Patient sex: M
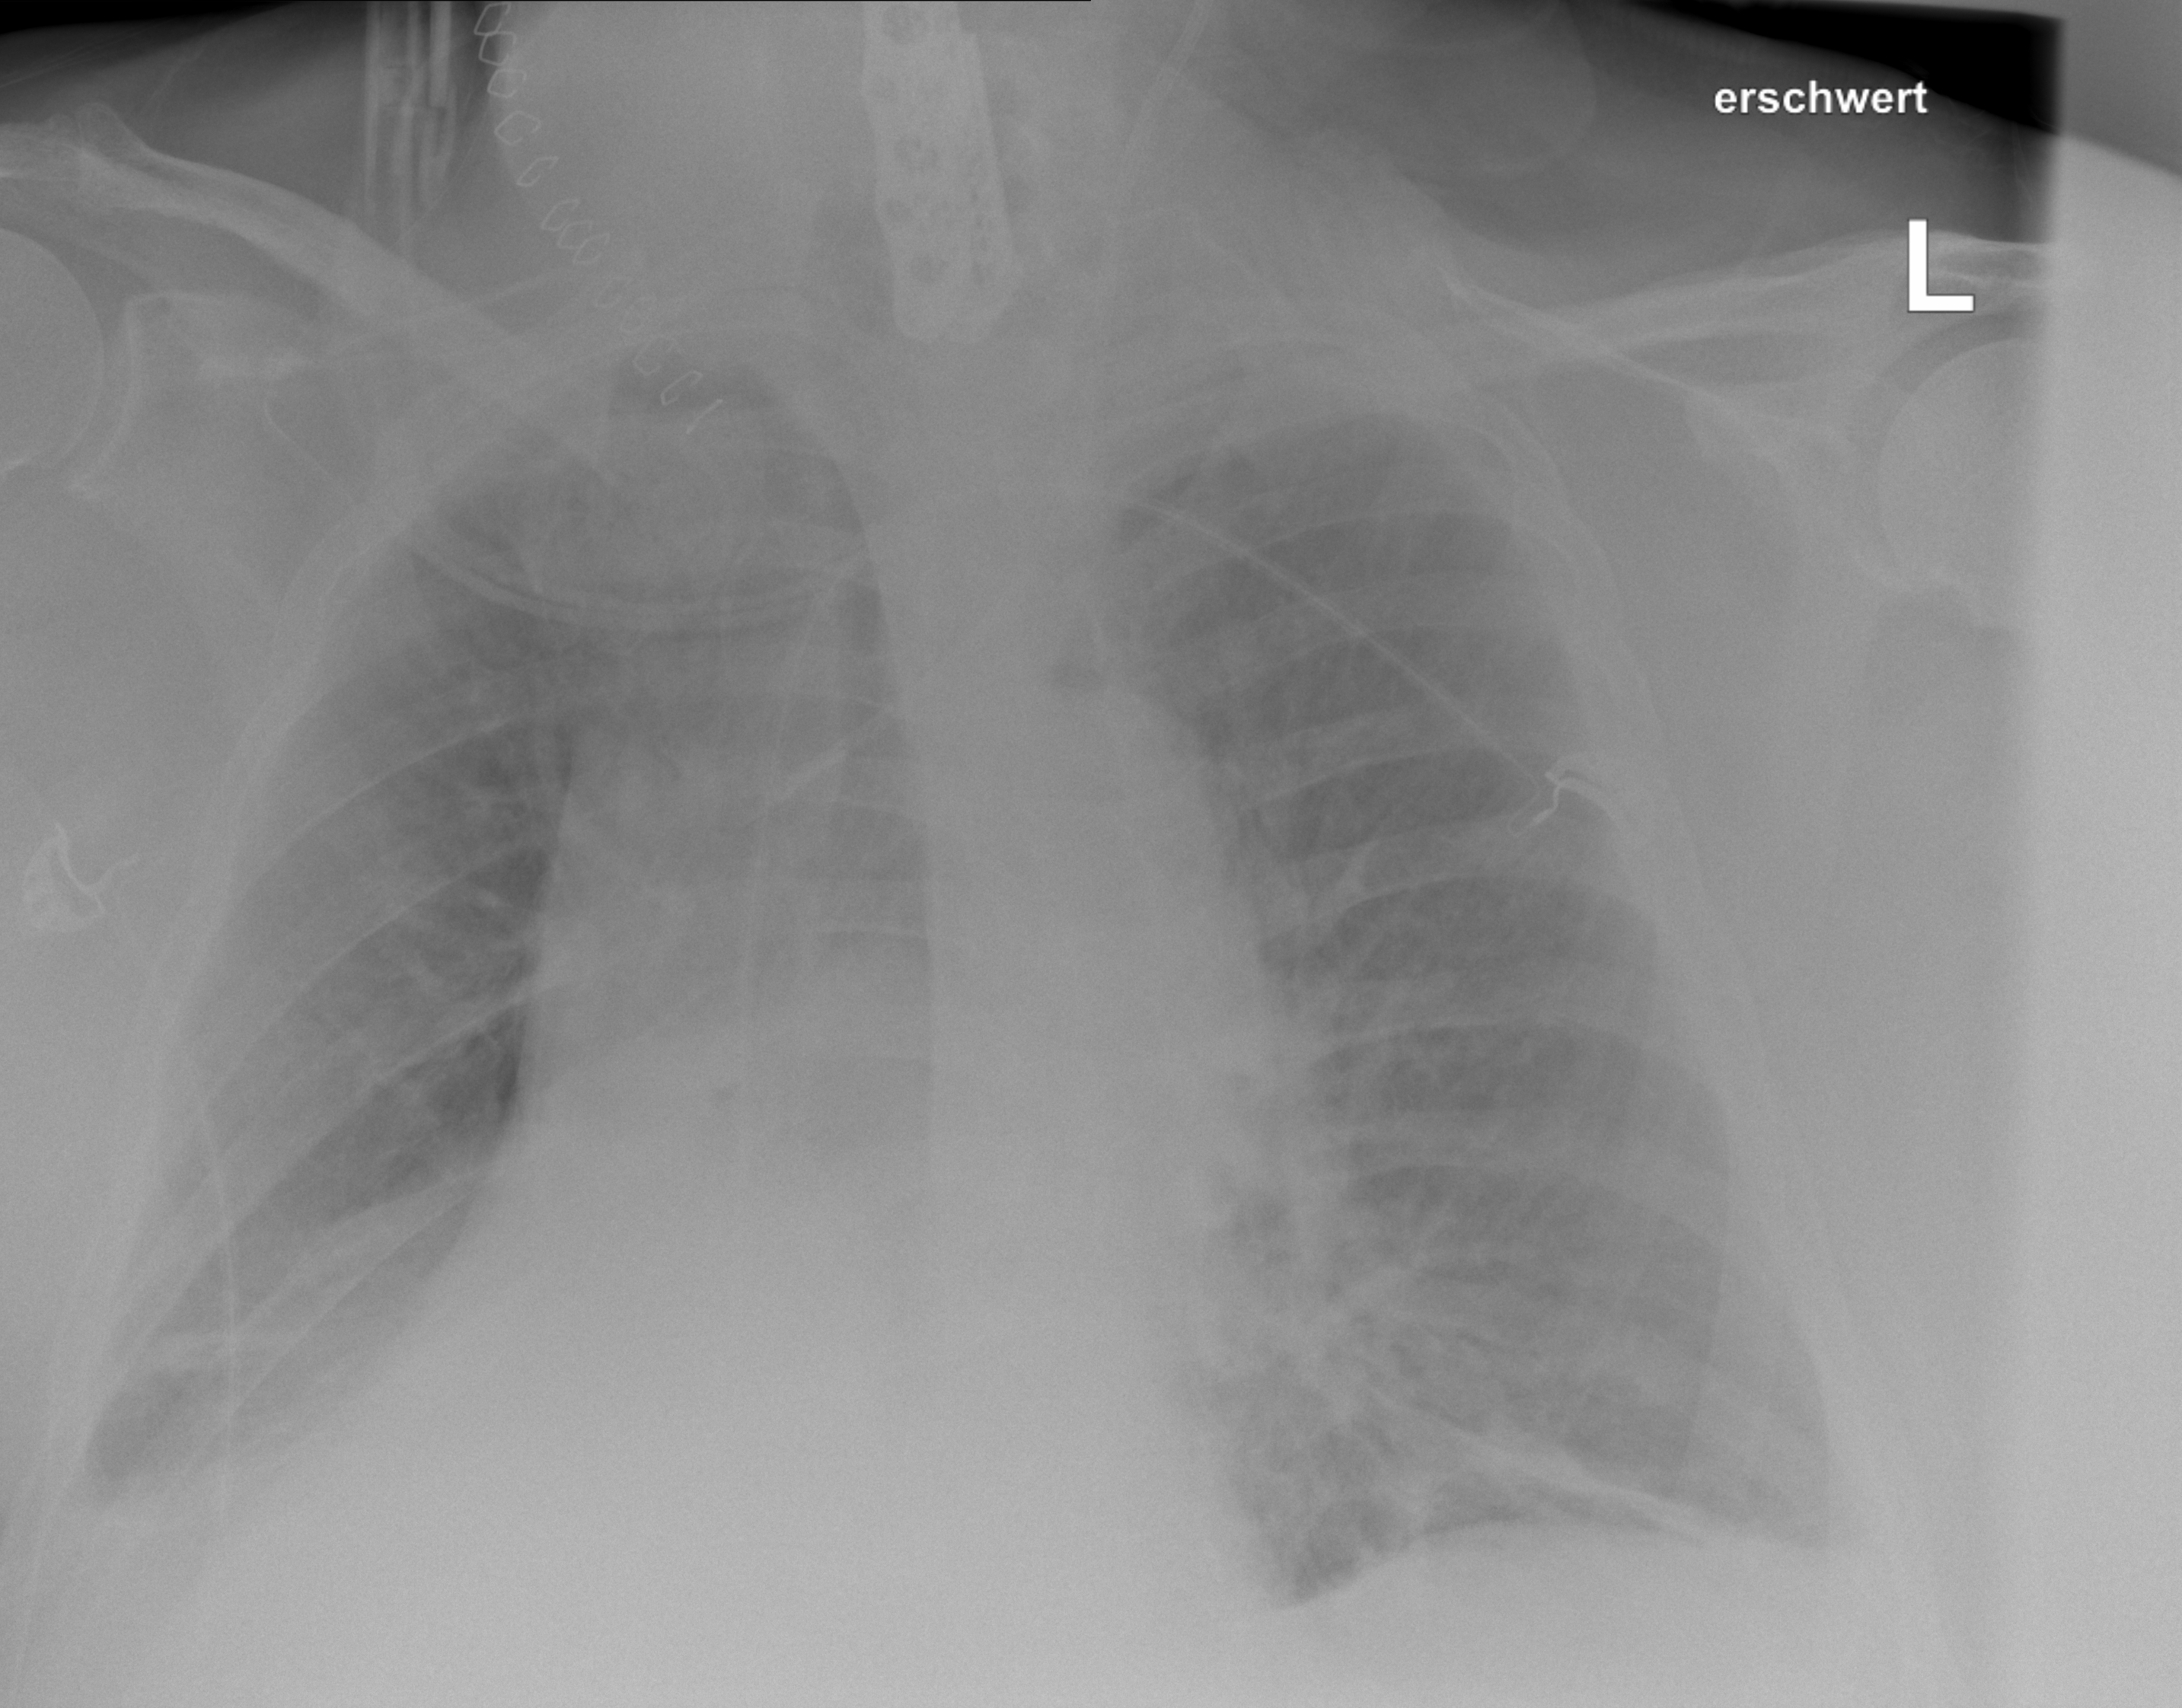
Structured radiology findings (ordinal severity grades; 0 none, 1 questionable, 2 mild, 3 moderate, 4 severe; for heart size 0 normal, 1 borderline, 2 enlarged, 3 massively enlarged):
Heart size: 2
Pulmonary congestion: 2
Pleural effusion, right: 2
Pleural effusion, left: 2
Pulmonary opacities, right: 0
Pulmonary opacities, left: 0
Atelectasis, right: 2
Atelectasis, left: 2